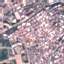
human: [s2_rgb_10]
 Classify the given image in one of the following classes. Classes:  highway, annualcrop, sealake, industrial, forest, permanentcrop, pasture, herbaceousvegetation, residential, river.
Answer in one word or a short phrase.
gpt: Residential